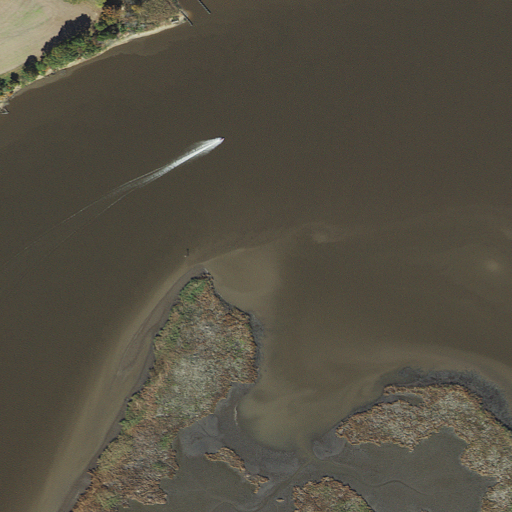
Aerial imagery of cape in Maryland named Frazier Point containing open water, herbaceous wetlands, and cultivated crops